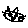
Label: cat